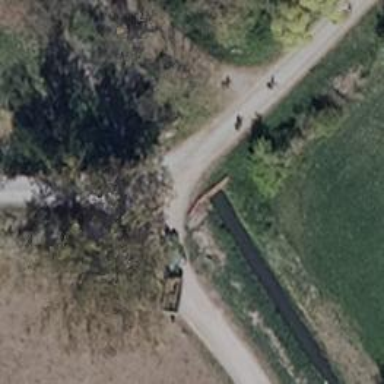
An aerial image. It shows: Unclassified road with grade1 tracktype bridge.